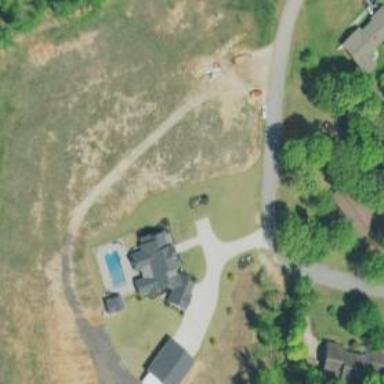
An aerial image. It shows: Driveway.